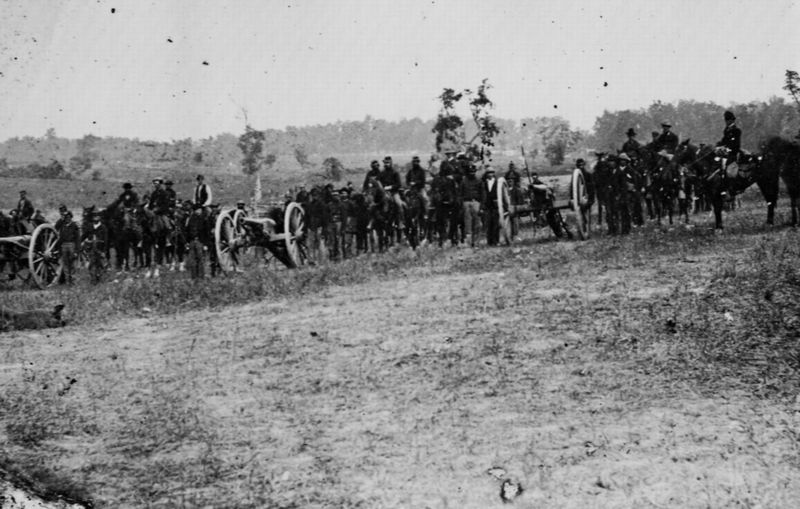
Titel: Unabhängige Pennsylvania Kanoneneinheit
Künstler: Mathew B. Brady
Schlagwörter: himmel, kampf, weiß, bäume, menschen, männer, schwarz, gras, wiese, alt, hemd, erde, feld, natur, land, front, wald, karren, pferd, pferde, reiter, räder, reiten, sattel, acker, wagen, krieg, schlacht, soldaten, metall, foto, fotografie, punkte, kanone, bomben, linie, schwarzweiß, soldat, schrecken, helm, armee, helme, kavallerie, ross, krieger, lanzen, kanonen, kreig, staffel, gaul, schwar, schlachtfeld, truppe, weltkrieg, erster weltkrieg, kanoniere, b#äume, kiregf, knonen, kampf+soldaten, kreigsfeld, berittene soldaten